Question: I have been trying to create a staged donation form in Bootstrap, where you use forward and backward buttons to move to another part of the same form. It would have a nice indicator at the top, denoting what step of completion you are at. Staged donation forms increases donation rates an average of 4.8%, so I would really like to have it.
I found a <URL>:

1) If placed in a column side by side with another, it glitches out when the next button is pressed, shifting the content down a row.
2) I am unable to apply the CSS min-height attribute and have it hold true after the next button is pressed. This would keep each part of the form the same height and the button at the bottom in the same place.
3) It does not include javascript for a Back button.
4) I really don't need the form validation, so it's useless bulk.
Thanks for any help you guys can give me, I know it's quite a lot of help to ask for in one question, but JS is not my specialty and it's pro bono work for a charity.
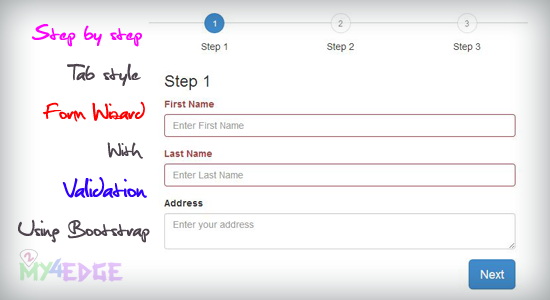
Answer: For the back button, what you have to do is create a new button to go to the previous step and add it to the HTML for the 2nd and 3rd steps. Then you can basically duplicate the 'nextBtn' functionality and reuse it for the previous button (but you can remove the input validation since it's not necessary for a previous button).
Here's the button code:
'''
<button class="btn btn-primary prevBtn btn-lg pull-left" type="button">Back</button>
'''
And the Javascript:
'''
allPrevBtn.click(function(){
var curStep = $(this).closest(".setup-content"),
curStepBtn = curStep.attr("id"),
prevStepWizard = $('div.setup-panel div a[href="#' + curStepBtn + '"]').parent().prev().children("a");
prevStepWizard.trigger('click');
});
'''
# Working example